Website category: university
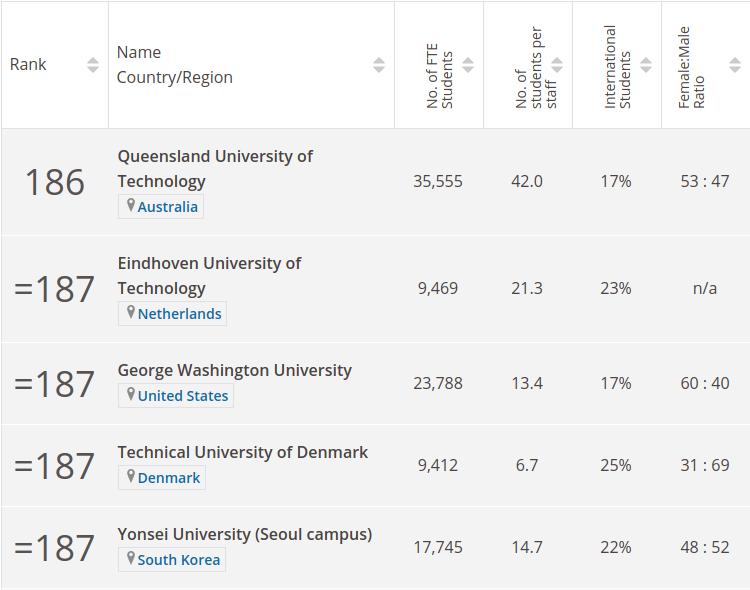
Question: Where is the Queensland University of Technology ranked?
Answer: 186

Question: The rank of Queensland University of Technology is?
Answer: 186

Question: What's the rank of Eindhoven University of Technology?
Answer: =187

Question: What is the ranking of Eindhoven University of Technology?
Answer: =187

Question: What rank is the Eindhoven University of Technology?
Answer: =187

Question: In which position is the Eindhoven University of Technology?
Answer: =187

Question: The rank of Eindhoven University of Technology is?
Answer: =187

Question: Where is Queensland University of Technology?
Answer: Australia

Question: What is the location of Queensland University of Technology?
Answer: Australia

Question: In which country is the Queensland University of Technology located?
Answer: Australia

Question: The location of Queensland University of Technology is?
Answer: Australia

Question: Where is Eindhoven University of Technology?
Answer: Netherlands

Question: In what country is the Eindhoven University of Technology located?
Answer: Netherlands

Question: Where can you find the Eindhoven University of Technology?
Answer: Netherlands

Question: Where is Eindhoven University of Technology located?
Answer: Netherlands

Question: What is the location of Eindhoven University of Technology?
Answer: Netherlands

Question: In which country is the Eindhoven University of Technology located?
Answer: Netherlands

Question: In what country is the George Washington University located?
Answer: United States

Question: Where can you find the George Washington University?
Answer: United States

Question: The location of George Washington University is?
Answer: United States

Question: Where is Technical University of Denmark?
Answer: Denmark

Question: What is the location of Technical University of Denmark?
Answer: Denmark

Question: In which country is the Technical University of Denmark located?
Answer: Denmark

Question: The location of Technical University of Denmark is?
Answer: Denmark

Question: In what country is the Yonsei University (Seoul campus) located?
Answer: South Korea

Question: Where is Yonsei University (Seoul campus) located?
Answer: South Korea

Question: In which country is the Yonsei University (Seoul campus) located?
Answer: South Korea

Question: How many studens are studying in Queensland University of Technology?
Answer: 35,555

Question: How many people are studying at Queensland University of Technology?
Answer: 35,555

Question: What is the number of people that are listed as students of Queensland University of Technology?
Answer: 35,555

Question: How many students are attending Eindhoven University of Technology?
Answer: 9,469

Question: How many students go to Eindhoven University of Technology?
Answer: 9,469

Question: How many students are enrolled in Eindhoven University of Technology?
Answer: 9,469

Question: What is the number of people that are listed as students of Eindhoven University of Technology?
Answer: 9,469

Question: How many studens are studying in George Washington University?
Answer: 23,788

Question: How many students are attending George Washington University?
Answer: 23,788

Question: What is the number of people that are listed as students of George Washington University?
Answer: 23,788

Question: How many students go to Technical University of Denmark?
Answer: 9,412

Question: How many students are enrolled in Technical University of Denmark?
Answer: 9,412

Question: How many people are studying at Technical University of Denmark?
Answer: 9,412

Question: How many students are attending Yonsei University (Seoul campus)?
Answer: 17,745

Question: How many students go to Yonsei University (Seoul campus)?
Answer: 17,745

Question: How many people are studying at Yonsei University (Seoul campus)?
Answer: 17,745

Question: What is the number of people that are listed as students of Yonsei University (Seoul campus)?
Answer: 17,745

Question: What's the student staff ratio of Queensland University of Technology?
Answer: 42.0

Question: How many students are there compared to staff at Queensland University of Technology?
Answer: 42.0

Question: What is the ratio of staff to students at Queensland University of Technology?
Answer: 42.0

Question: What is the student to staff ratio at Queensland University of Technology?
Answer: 42.0

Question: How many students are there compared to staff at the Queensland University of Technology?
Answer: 42.0

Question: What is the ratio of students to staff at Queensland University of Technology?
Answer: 42.0

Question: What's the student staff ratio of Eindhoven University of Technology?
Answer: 21.3

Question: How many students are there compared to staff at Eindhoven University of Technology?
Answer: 21.3

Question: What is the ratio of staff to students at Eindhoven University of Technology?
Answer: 21.3

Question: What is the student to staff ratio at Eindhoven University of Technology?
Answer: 21.3

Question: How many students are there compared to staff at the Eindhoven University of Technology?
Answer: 21.3

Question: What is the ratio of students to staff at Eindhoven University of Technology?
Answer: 21.3

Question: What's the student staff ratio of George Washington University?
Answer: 13.4

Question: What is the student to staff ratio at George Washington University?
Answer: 13.4

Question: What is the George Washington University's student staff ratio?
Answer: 13.4

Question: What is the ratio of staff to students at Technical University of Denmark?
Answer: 6.7

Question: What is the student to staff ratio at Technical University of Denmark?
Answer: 6.7

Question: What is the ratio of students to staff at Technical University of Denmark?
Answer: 6.7

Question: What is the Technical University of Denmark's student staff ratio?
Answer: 6.7

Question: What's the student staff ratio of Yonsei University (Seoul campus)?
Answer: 14.7